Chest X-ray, PA view. Patient: 40 years old, sex M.
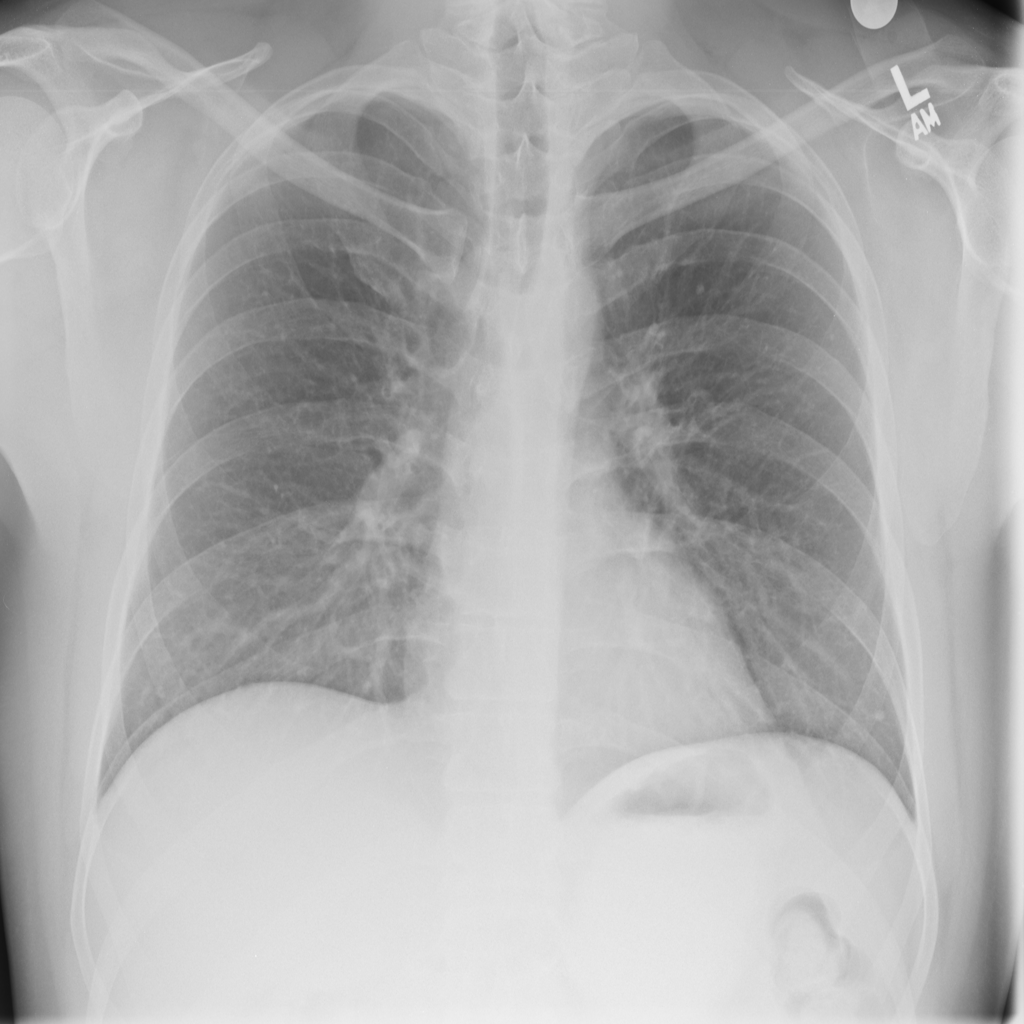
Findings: No Finding